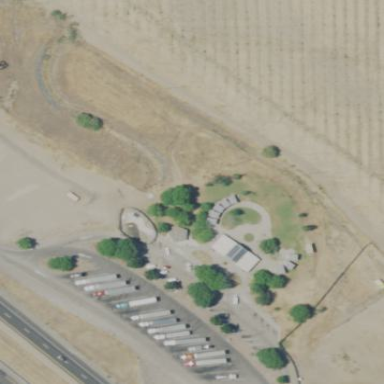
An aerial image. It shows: Rest area along the road with picnic tables.